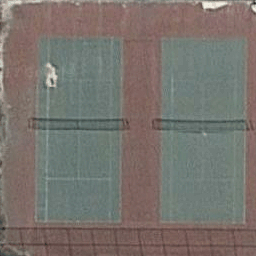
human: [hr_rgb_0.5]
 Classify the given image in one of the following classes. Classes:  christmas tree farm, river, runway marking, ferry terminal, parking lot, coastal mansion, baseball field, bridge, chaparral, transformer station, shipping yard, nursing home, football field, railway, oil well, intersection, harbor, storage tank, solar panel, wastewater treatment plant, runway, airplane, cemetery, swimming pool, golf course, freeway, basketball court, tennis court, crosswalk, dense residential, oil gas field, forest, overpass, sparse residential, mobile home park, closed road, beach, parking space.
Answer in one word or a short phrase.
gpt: tennis court